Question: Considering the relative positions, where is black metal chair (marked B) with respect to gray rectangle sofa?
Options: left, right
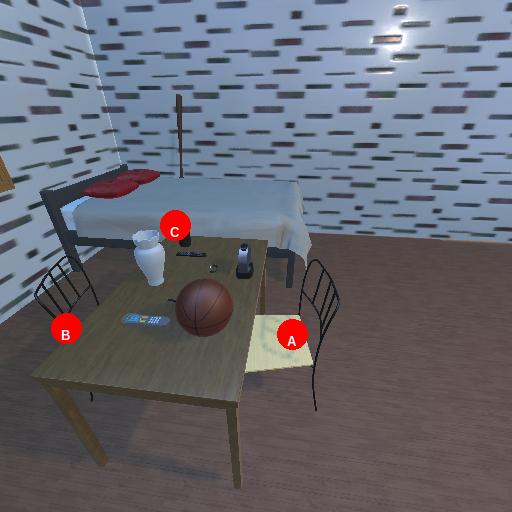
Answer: left